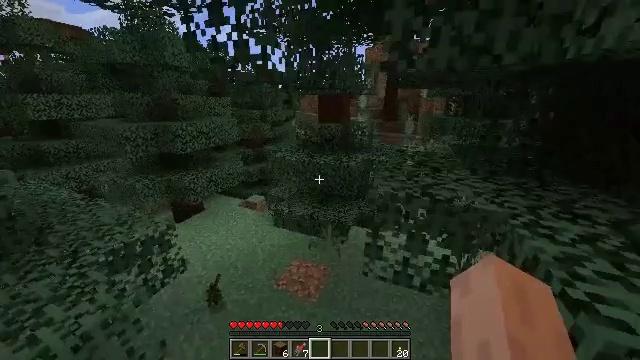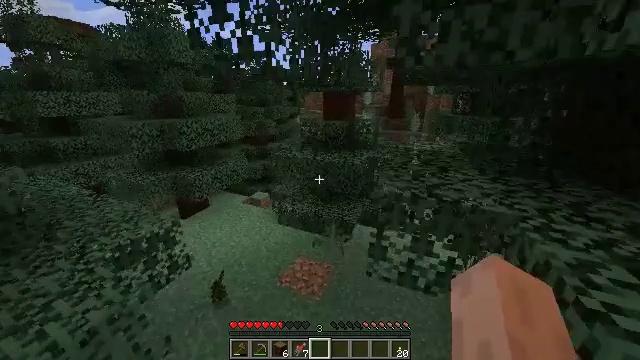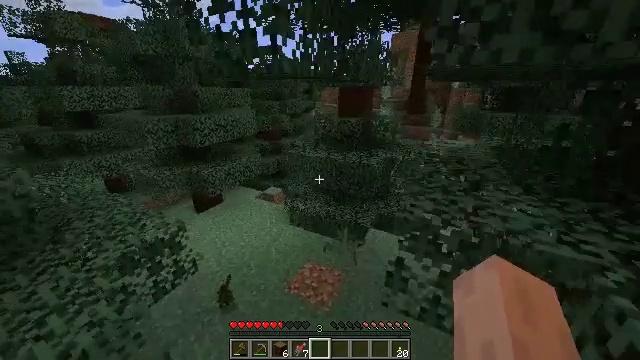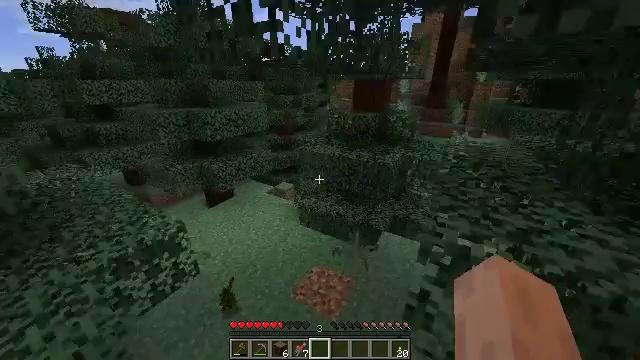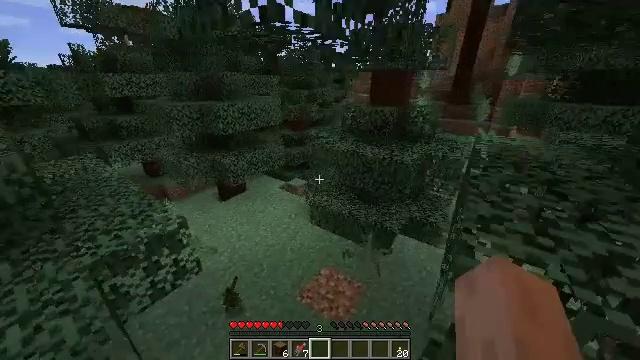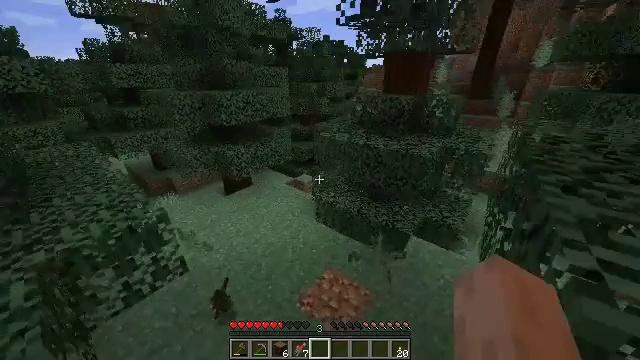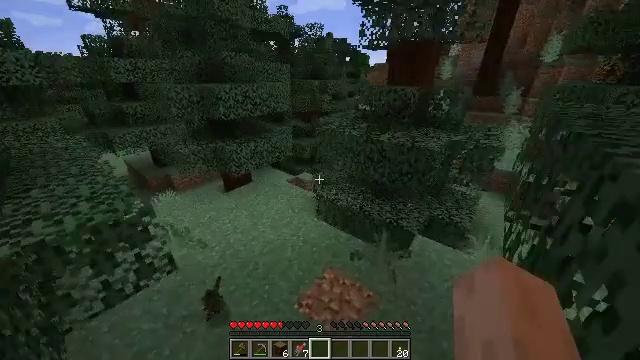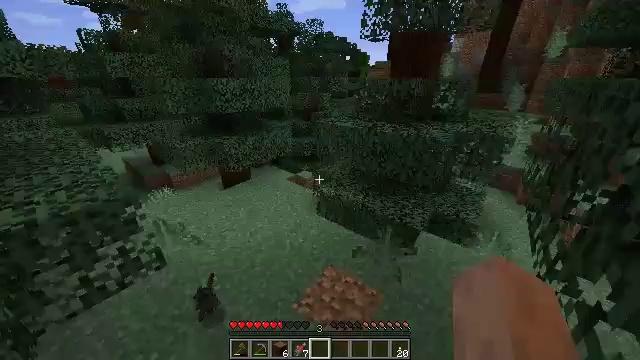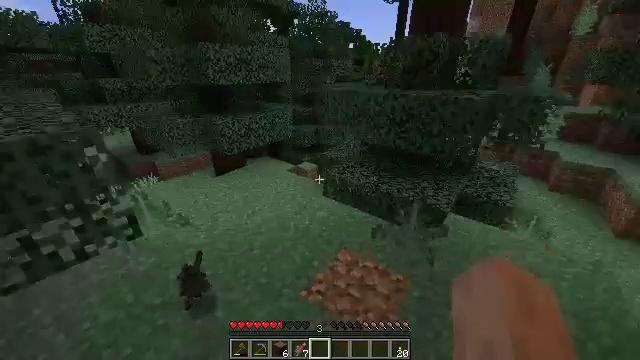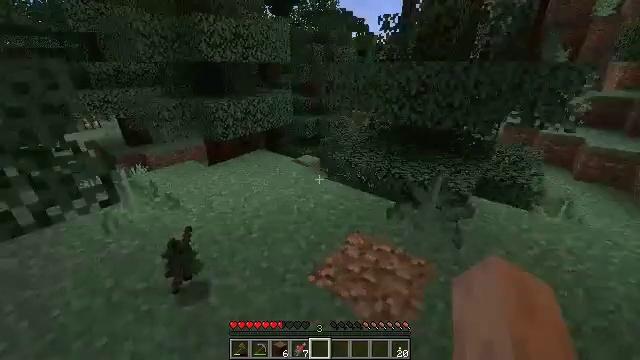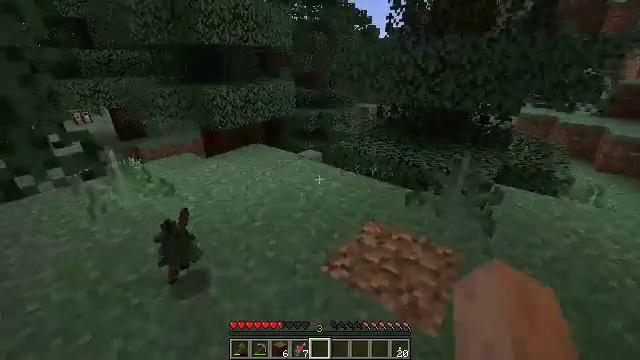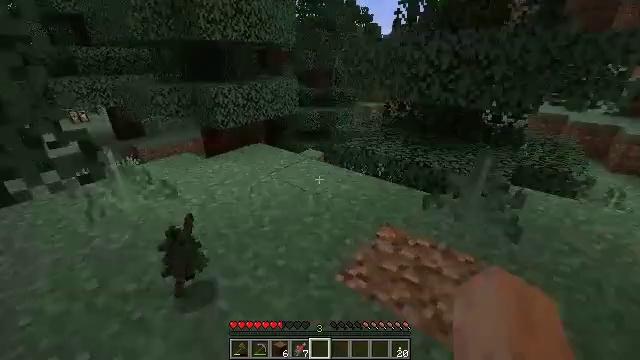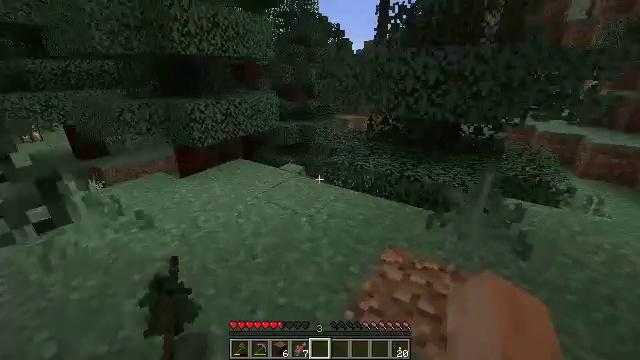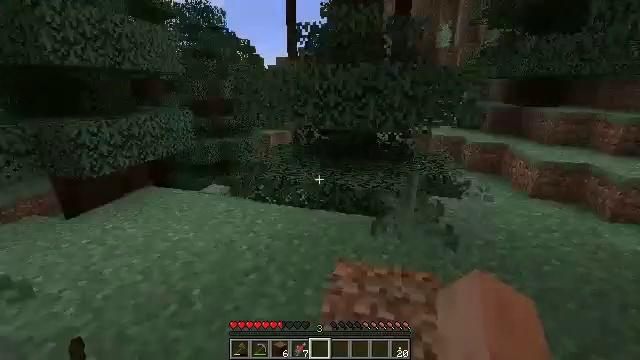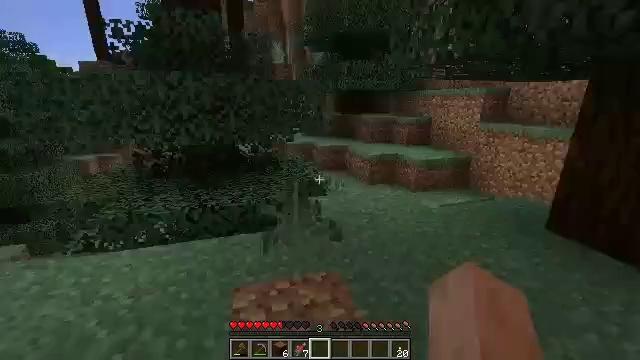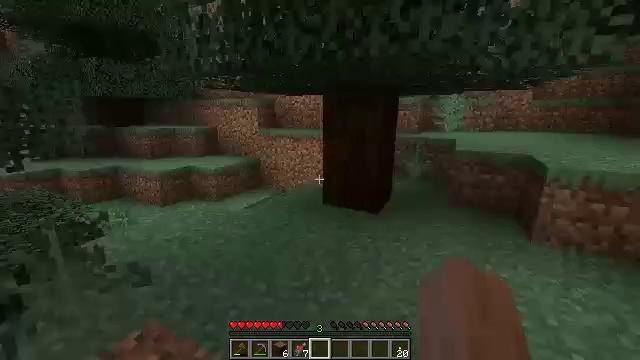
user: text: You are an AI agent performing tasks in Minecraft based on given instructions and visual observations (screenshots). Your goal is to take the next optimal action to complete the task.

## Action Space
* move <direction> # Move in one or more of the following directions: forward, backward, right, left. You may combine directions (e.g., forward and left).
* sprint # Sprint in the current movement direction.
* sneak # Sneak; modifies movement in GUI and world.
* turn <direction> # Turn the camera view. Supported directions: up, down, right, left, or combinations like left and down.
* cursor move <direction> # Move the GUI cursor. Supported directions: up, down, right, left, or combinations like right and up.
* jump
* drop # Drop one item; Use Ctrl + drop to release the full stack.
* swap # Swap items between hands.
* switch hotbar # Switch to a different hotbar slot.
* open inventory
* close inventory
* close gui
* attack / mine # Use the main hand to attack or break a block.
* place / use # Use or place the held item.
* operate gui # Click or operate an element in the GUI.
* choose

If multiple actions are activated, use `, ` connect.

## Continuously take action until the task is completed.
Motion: motion action
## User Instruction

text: Remove a spruce sapling from the inventory.
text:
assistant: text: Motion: move forward, sprint, turn left, jump
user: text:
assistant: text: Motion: move forward, sprint, turn left and down, jump
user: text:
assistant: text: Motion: move forward, sprint, turn left and down
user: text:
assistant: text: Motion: move forward, turn left
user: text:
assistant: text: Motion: move forward, turn left
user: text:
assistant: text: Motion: move forward and move left
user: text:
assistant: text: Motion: move forward and move left
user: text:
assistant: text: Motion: move forward and move left
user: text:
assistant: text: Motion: move forward and move left
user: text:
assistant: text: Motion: move forward and move left
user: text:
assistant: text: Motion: move forward and move left
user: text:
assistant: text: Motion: move forward and move left, turn right and up
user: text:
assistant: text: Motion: move forward and move left, turn right and up
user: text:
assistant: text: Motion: move forward and move left, turn right and up
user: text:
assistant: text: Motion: move forward and move left, turn right and up
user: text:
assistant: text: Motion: move forward and move left, turn right and up
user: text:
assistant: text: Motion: move left, turn right and up
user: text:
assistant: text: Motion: turn right and up
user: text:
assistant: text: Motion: turn right
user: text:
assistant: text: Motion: turn right and up
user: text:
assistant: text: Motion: turn right and up
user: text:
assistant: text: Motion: move forward, turn right
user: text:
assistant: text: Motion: move forward, turn right
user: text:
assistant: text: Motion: move forward, turn right and down
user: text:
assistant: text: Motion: move forward, sprint, turn right
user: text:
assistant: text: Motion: move forward, sprint
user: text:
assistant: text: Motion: move forward, sprint
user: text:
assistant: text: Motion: move forward, sprint
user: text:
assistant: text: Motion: move forward, sprint
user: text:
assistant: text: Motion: move forward, sprint